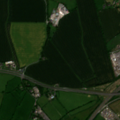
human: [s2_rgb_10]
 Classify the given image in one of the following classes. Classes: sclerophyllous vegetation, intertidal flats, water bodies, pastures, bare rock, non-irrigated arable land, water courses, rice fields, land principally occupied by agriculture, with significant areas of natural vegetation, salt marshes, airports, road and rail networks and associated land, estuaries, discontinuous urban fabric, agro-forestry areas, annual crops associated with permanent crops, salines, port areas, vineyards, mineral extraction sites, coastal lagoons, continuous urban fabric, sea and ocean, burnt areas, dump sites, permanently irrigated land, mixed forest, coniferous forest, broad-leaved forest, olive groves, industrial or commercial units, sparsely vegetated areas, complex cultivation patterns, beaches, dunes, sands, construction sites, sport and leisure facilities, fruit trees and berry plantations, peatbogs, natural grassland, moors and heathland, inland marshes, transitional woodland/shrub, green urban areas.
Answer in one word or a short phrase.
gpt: road and rail networks and associated land, non-irrigated arable land, pastures